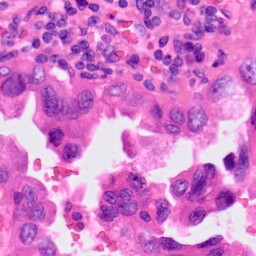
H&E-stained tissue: Lung